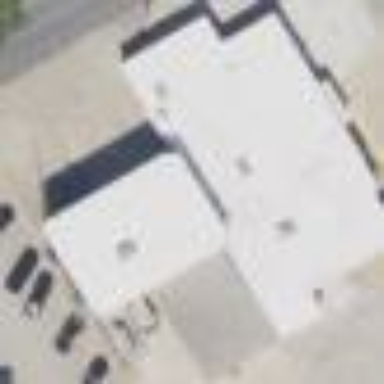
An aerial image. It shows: Police building.